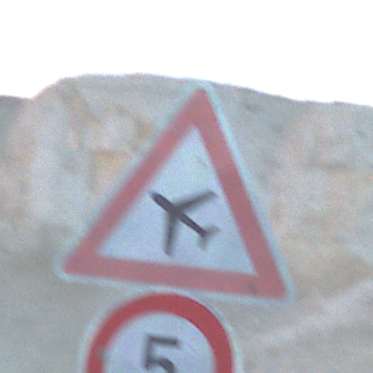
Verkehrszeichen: FlugbetriebRechts
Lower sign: Geschwindigkeit5
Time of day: SunriseSunset
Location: Outdoor (Beach)
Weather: PartlyCloudy
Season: NotSpecified
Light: Natural